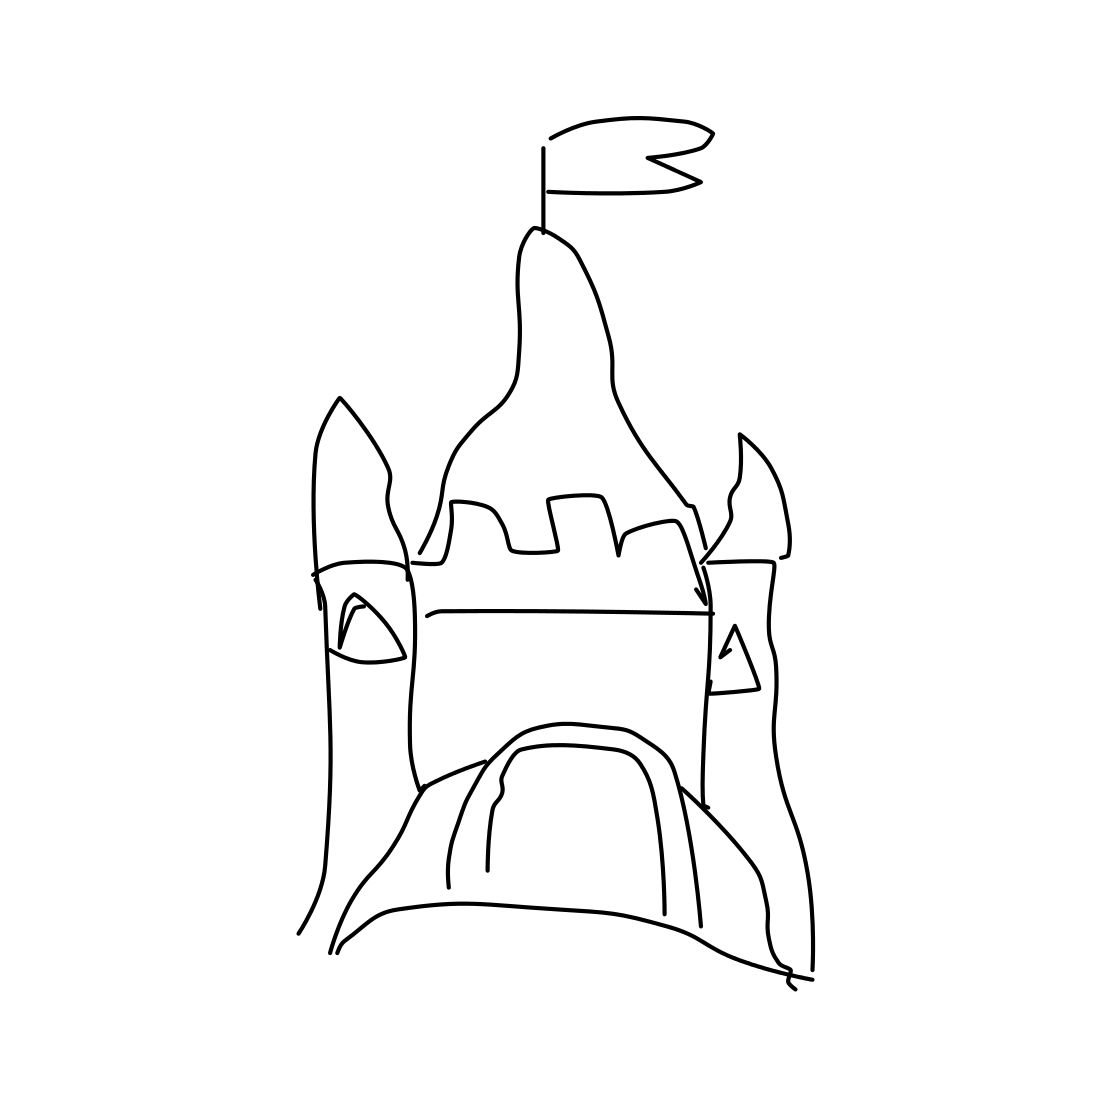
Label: castle